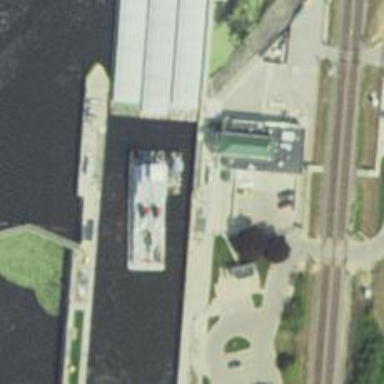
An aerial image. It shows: Lock gate on waterway.